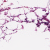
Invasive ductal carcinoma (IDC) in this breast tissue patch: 0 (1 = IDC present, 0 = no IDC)